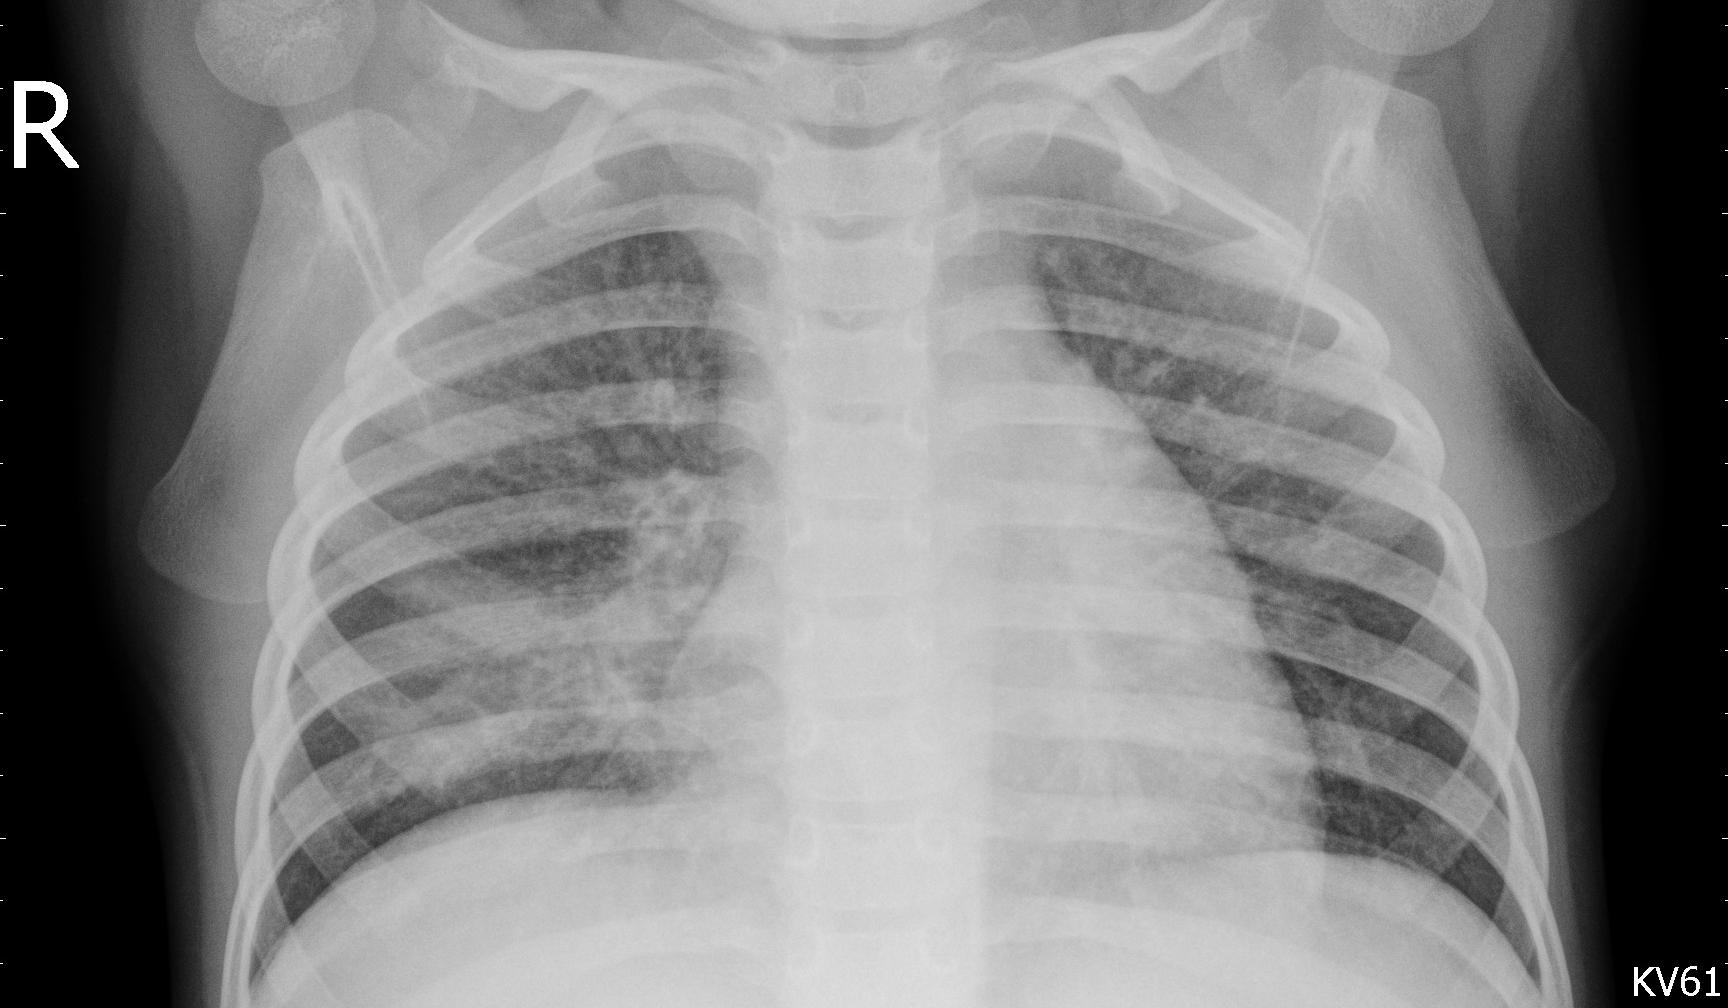
Diagnosis: PNEUMONIA